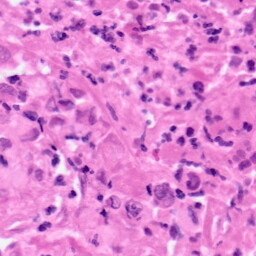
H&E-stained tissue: Pancreatic